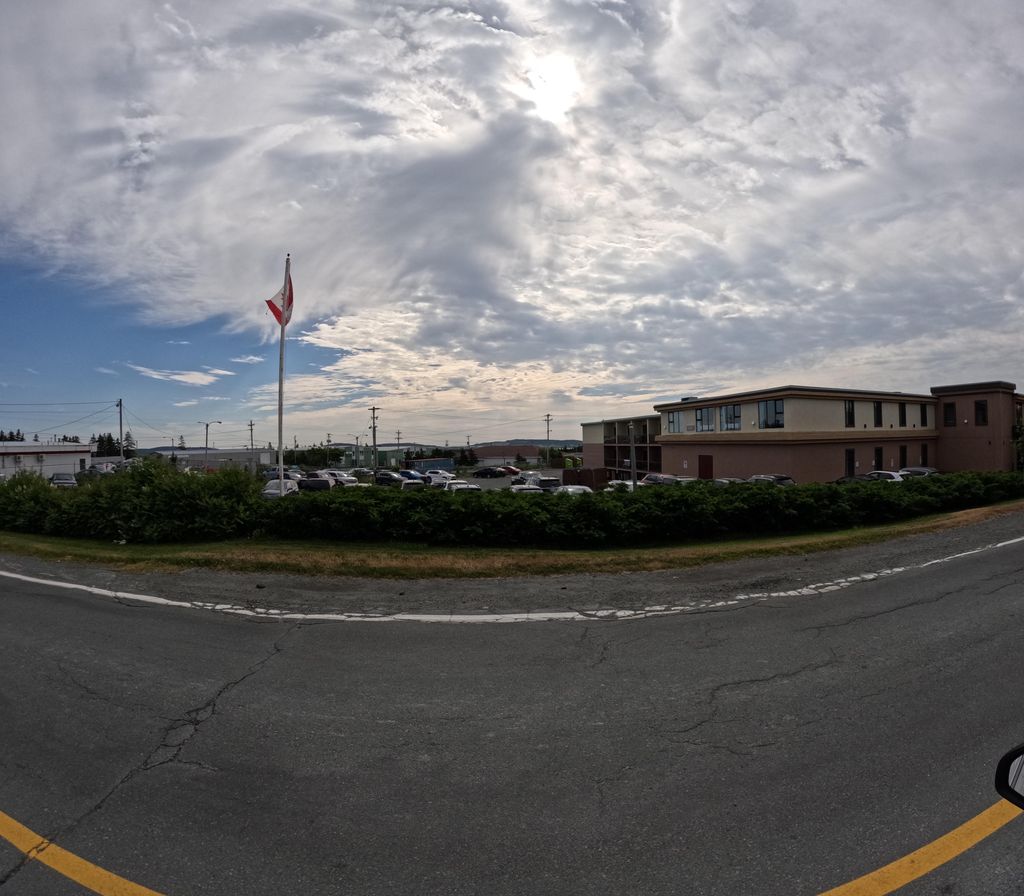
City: st_johns